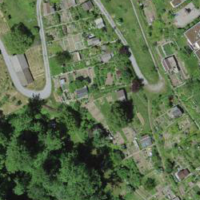
EUNIS habitat code: 53
Species observed at this site:
Salamandra salamandra
Tanacetum vulgare
Veronica chamaedrys
Tettigonia viridissima
Ajuga reptans
Issoria lathonia
Lysimachia vulgaris
Asplenium scolopendrium
Fagus sylvatica
Lacerta agilis
Trifolium pratense